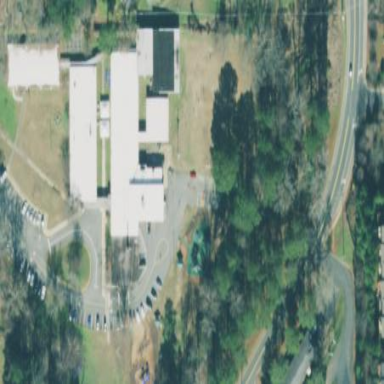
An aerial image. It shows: School.